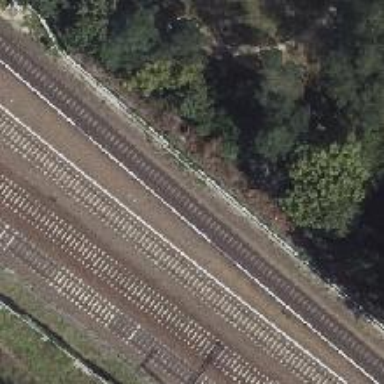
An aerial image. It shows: Light rail railway line with electrified rail running along embankment.